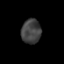
Tissue: prostate
Cell type: Epithelial cells
Senescence score: 0.3115
Nuclear area (px): 472
Mean DAPI intensity: 65.208